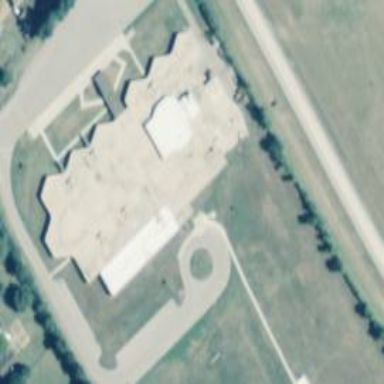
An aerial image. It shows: School.